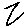
Label: zigzag